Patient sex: F
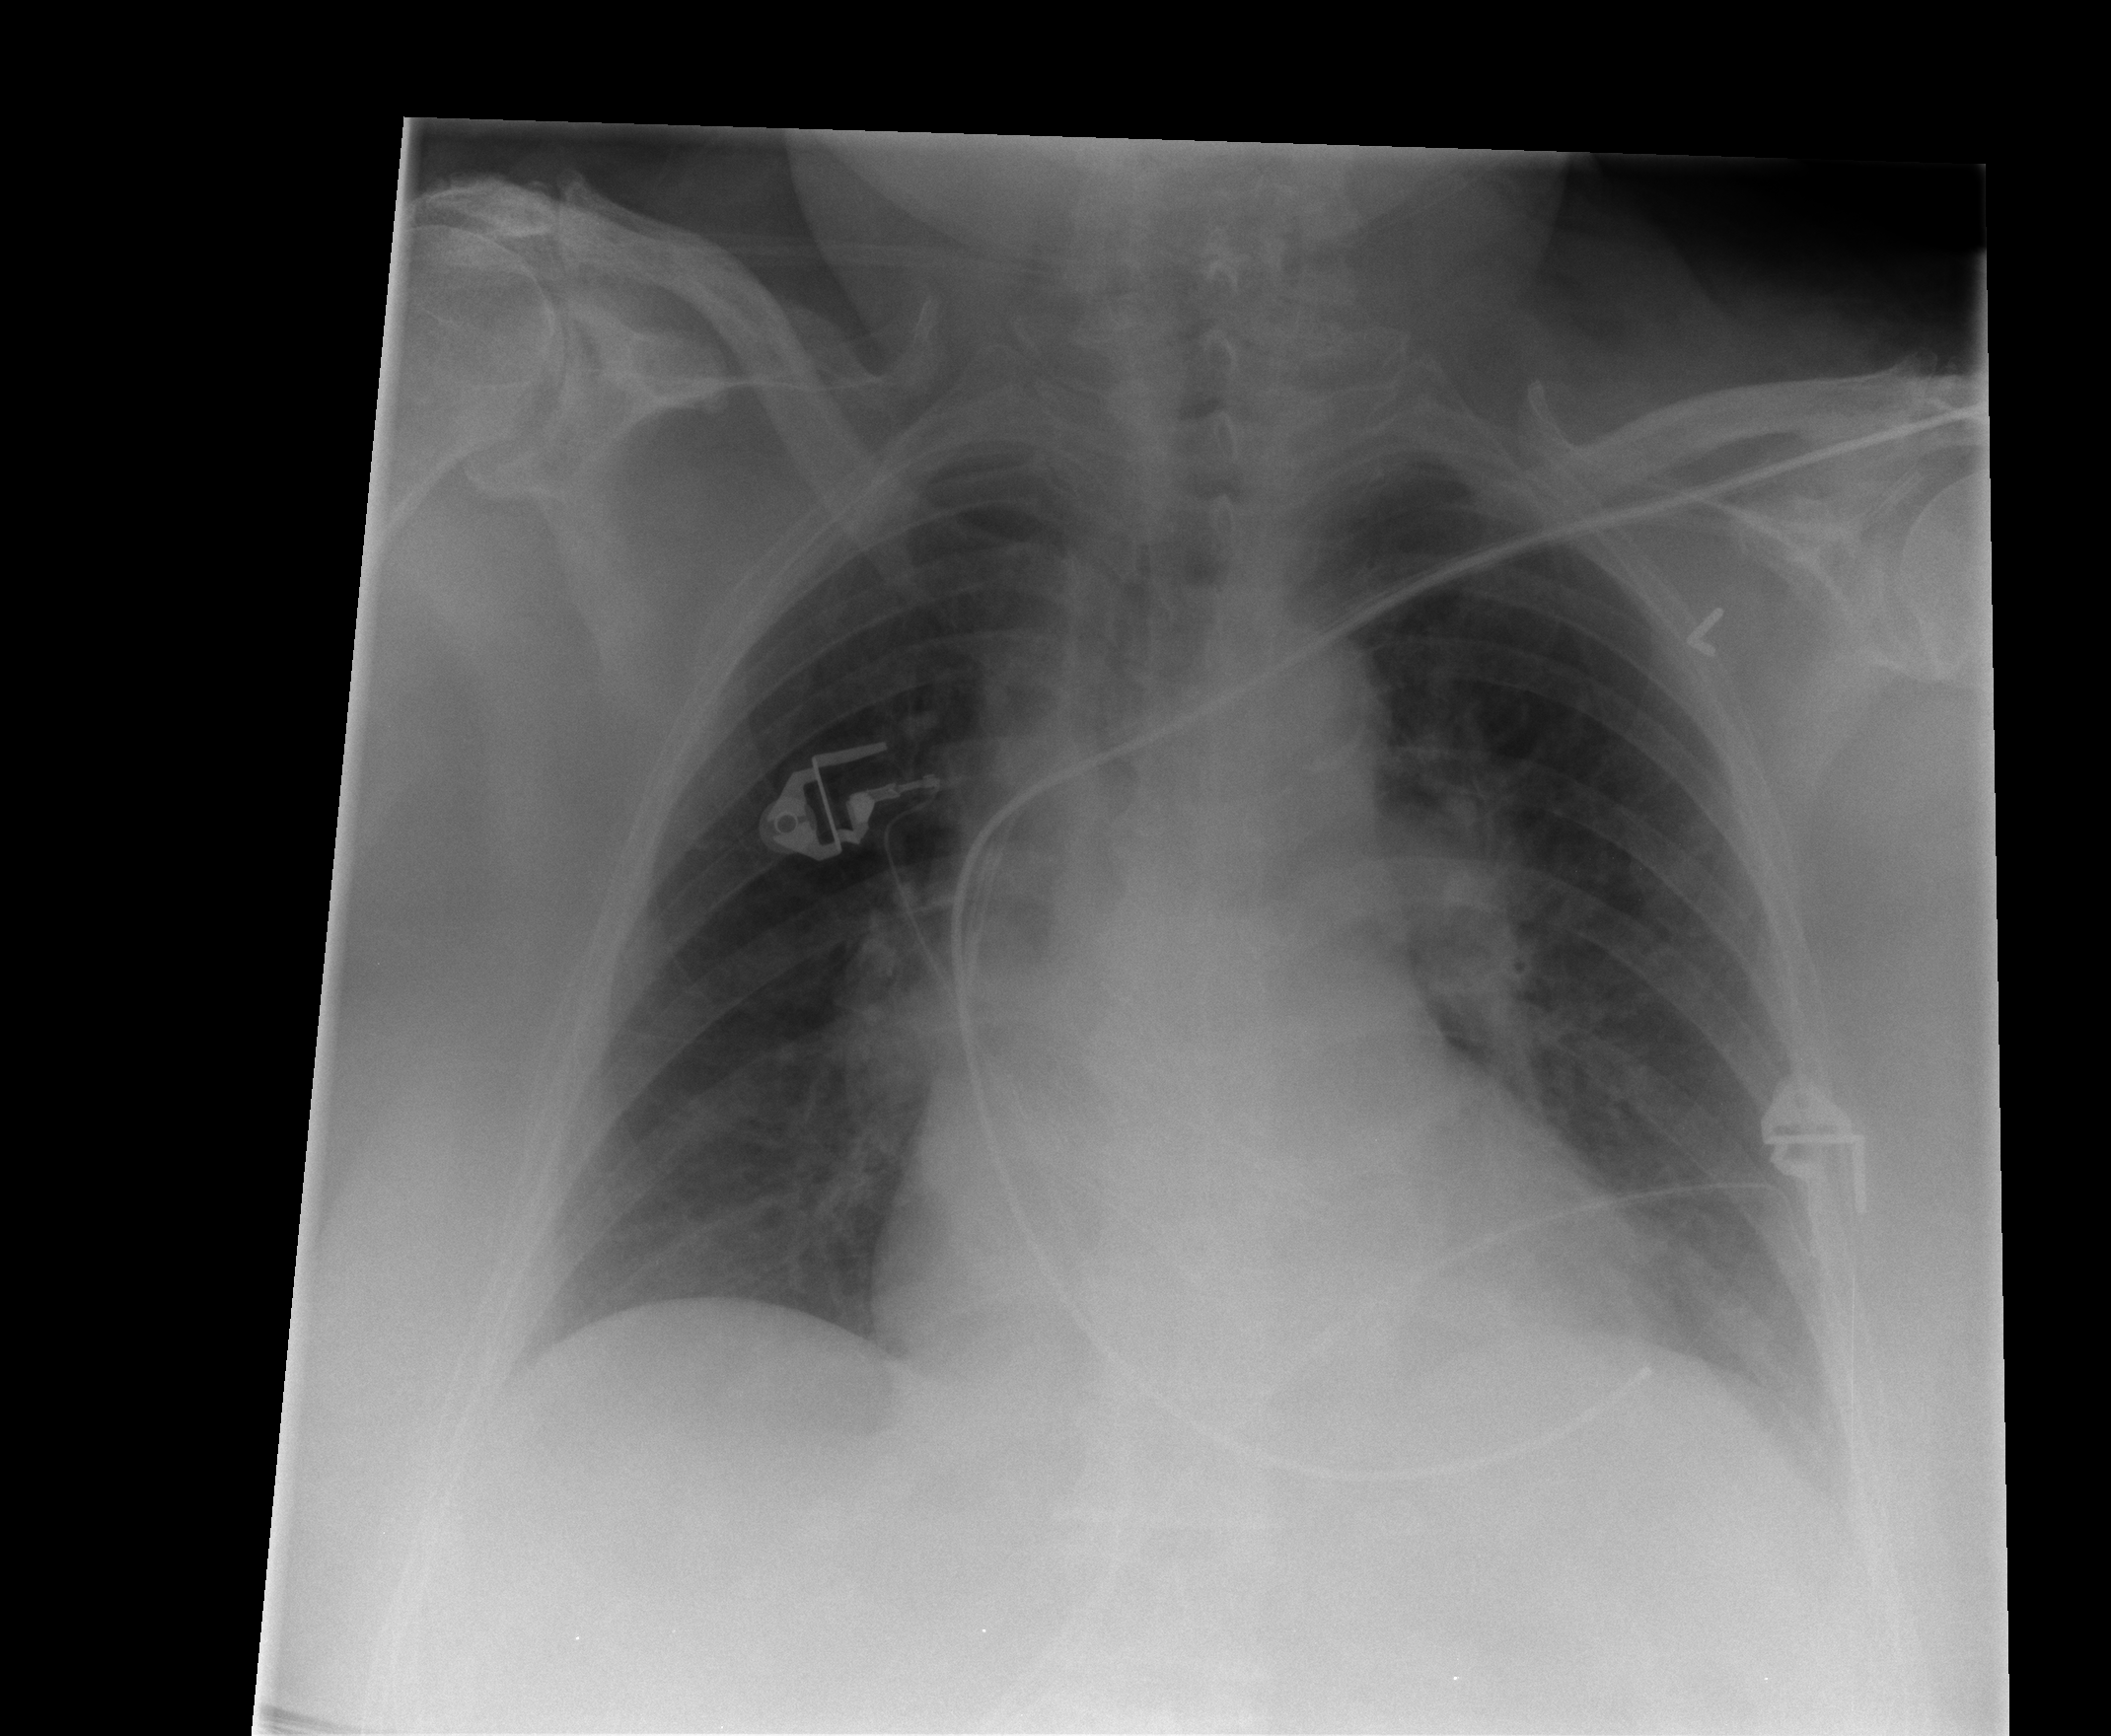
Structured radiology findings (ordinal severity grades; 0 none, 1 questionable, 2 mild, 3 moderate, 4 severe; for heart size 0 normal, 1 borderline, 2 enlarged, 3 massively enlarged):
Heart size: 2
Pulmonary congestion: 1
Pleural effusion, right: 0
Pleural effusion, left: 0
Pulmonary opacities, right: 0
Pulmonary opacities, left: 1
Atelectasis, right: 0
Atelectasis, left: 2